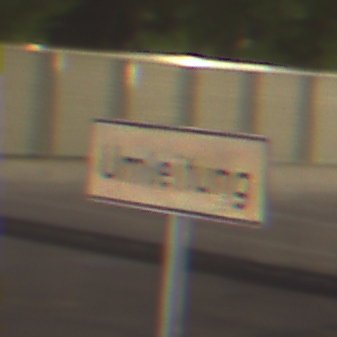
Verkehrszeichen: Umleitungsankuendigung
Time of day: SunriseSunset
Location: Outdoor (Urban)
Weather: PartlyCloudy
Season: NotSpecified
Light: Artificial